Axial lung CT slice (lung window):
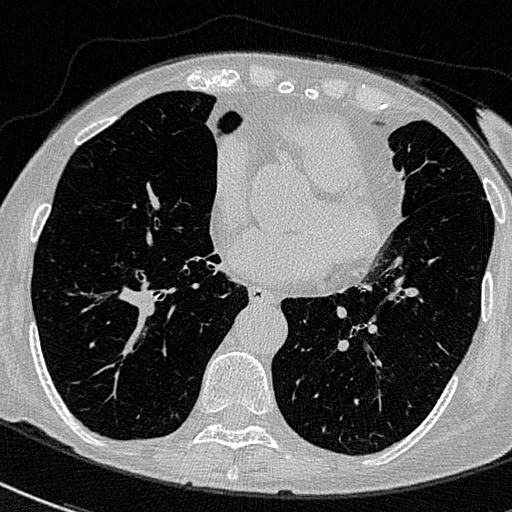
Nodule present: no